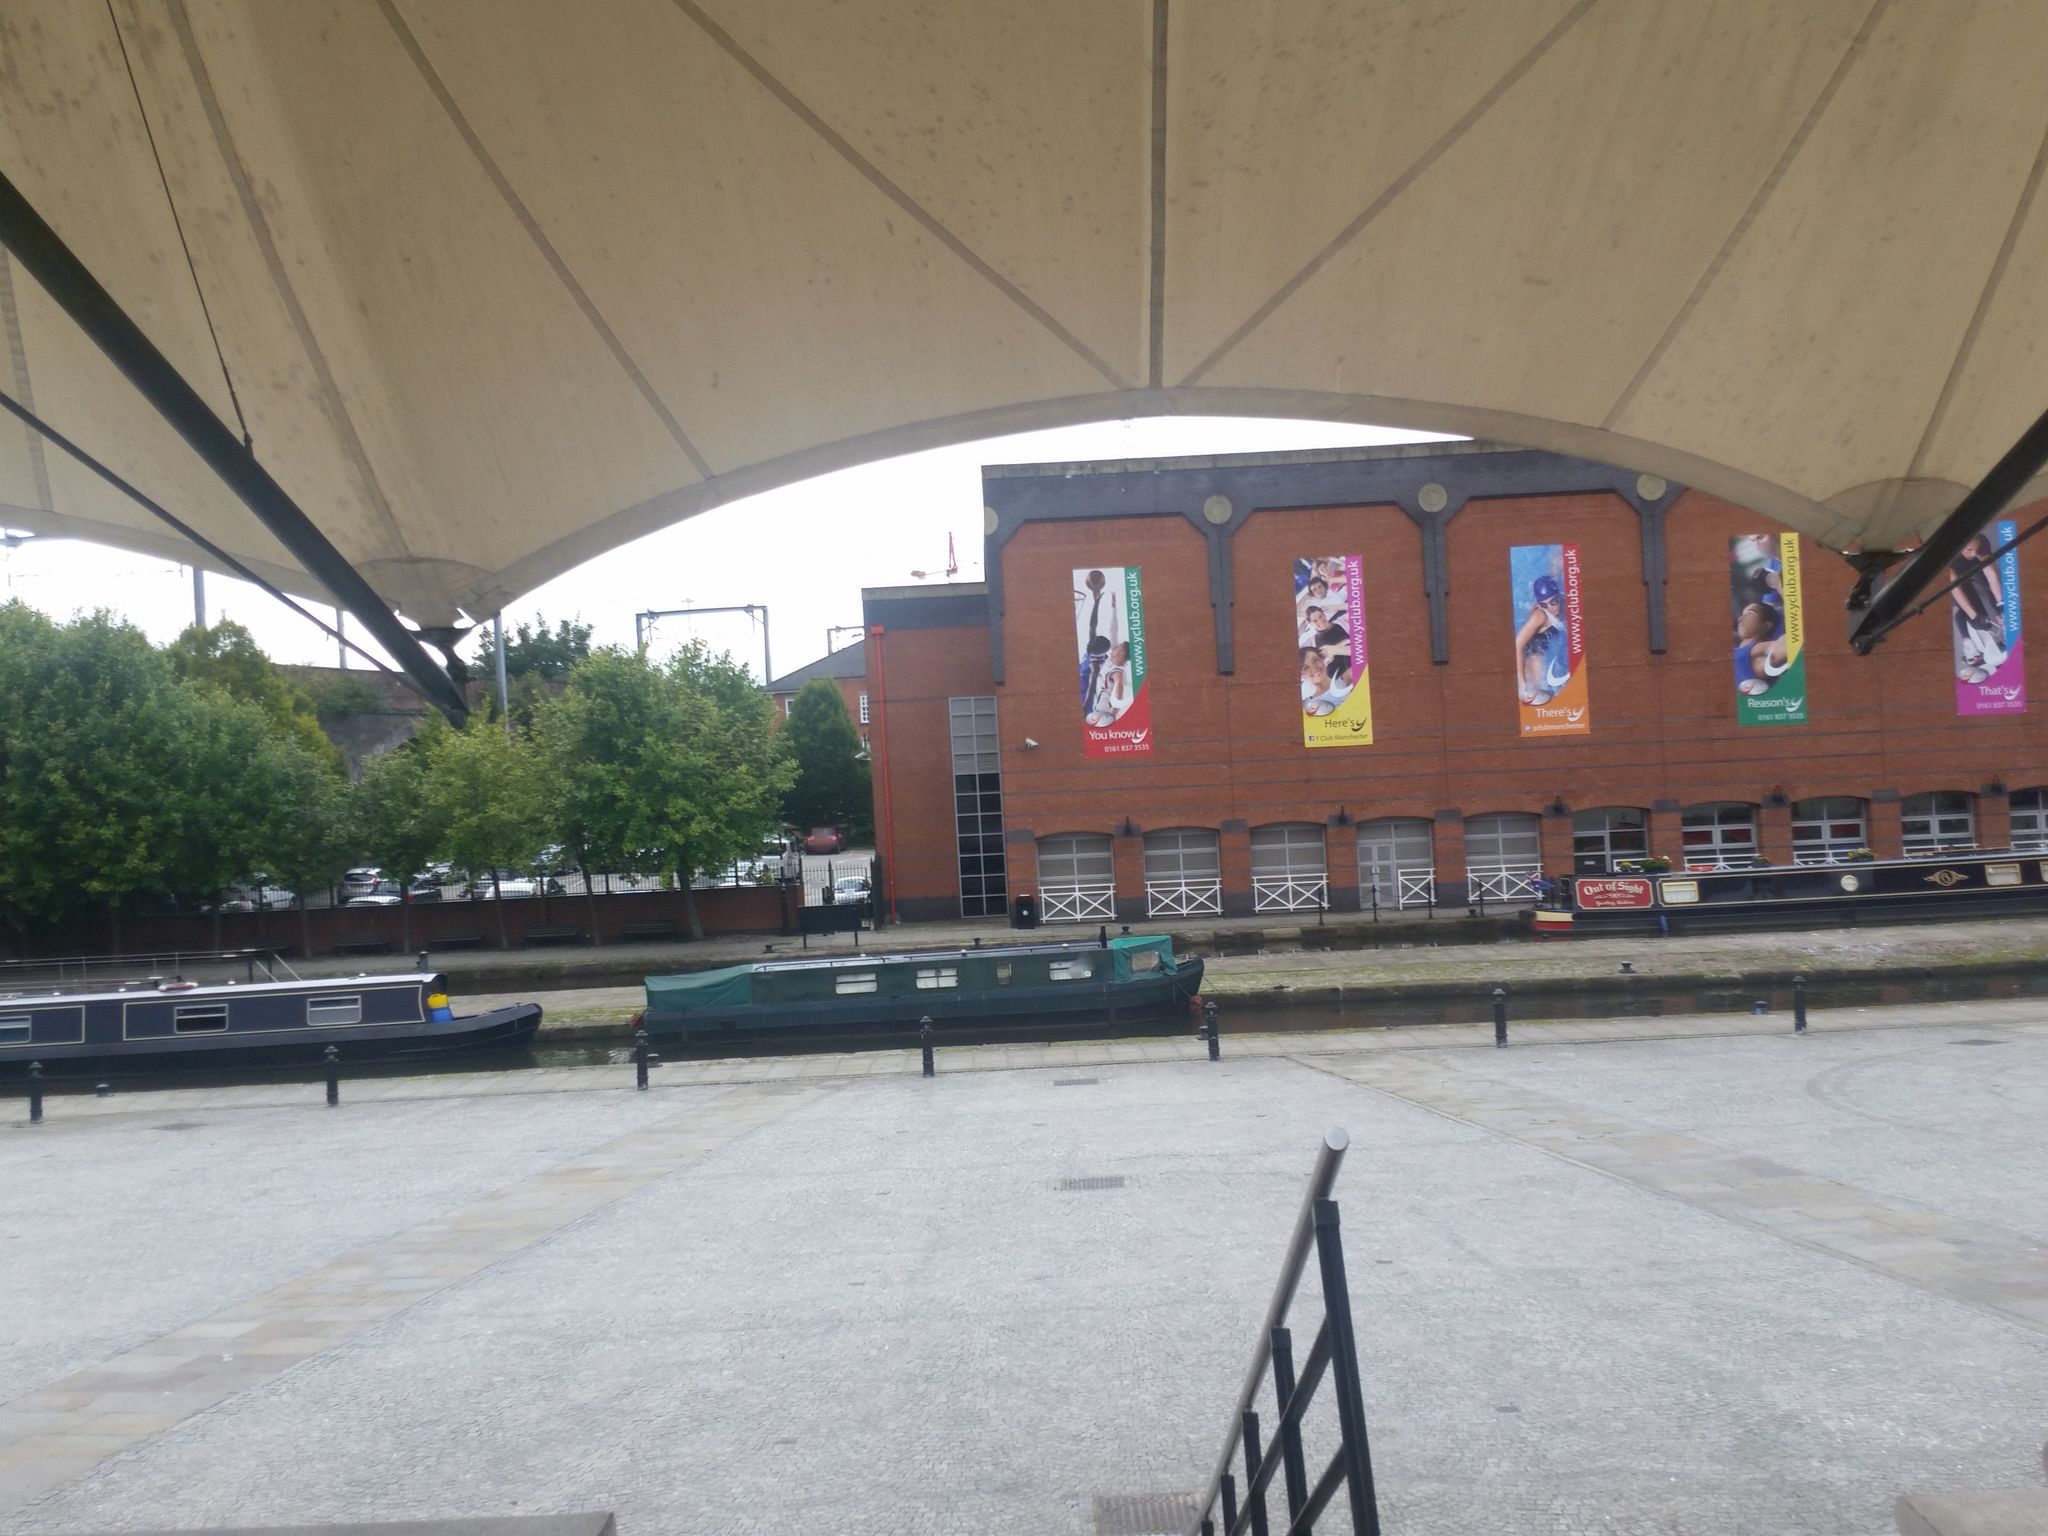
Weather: clear
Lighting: day
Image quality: good
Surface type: walking surface
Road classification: footway, steps, residential
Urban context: urban centre
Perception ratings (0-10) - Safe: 0.73, Lively: 2.04, Beautiful: 1.2, Boring: 4.15, Depressing: 6.26, Wealthy: 2.76